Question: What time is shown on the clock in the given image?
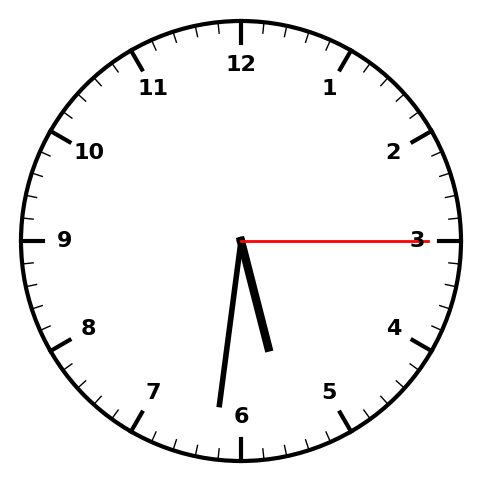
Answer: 05:31:15